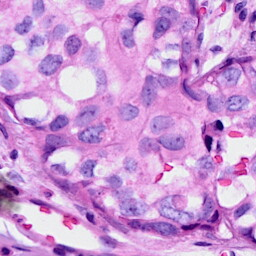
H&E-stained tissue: Breast